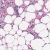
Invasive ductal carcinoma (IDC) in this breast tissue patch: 1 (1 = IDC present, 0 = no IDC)